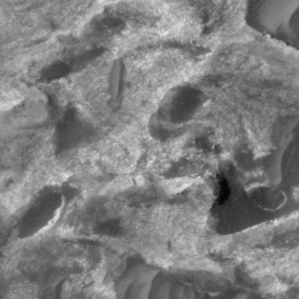
Label: non_frost